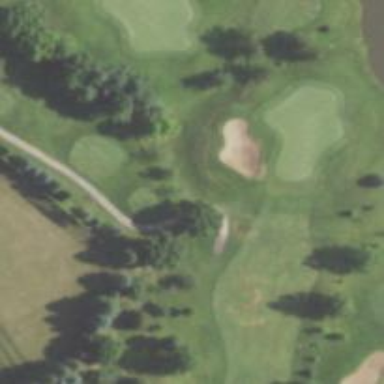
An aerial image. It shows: Grass area designated as golf tee.